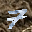
Label: 7